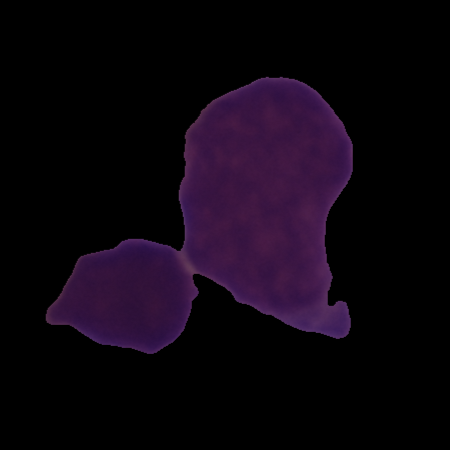
Label: healthy